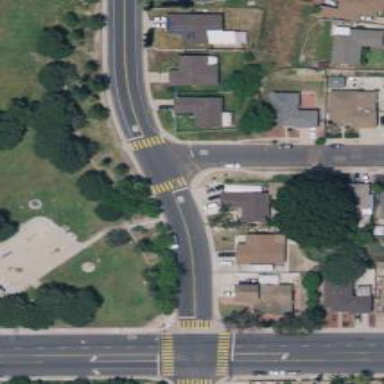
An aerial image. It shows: Road with stop sign.